Question: i am using hibernate 4.0 and mysql 5.6 with eclipse luna(v4.4.1),
i am using hibernate annotations in my project.
When i make changes to any table of DB, I always generate hibernate annotations automatically via eclipse hibernate configurations.
my question is that:
when i do not connect internet and want to generate hibernate annotations i get this ERROR : [Classpath]: Could not load AnnotationConfiguration (screen shot also attached) and when i connect to internet i do not face this error.
is this bug or feature ?? if this is feature then how can i generate hibernate annotations offline?
thanks!

'''
<?xml version="1.0" encoding="UTF-8"?>
<!DOCTYPE hibernate-configuration PUBLIC
"-//Hibernate/Hibernate Configuration DTD 3.0//EN"
"http://hibernate.sourceforge.net/hibernate-configuration-3.0.dtd">
<hibernate-configuration>
<session-factory>
<property name="hibernate.connection.driver_class">com.mysql.jdbc.Driver</property>
<property name="hibernate.connection.password">myroot</property>
<property name="hibernate.connection.url">jdbc:mysql://192.168.72.128:3306/hesco</property>
<property name="hibernate.connection.username">myroot</property>
</session-factory>
</hibernate-configuration>
'''
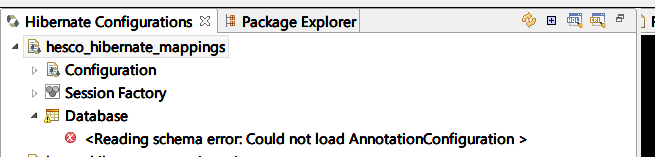
Answer: You could try putting all the dtds needed in local.
'''
http://hibernate.sourceforge.net/hibernate-configuration-3.0.dtd
'''
In fact your url in the hibernate confil file should be the cause :
192.168.72.128
Try localhost if it's your ip adress.